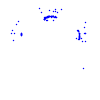
Particle: pion